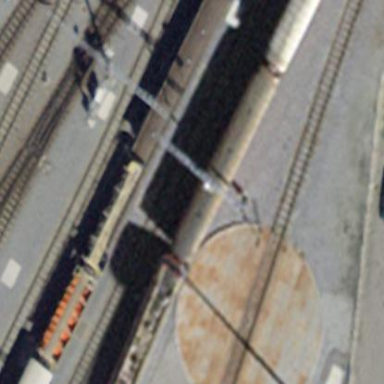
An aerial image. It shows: Yard used for servicing with railway turntable.